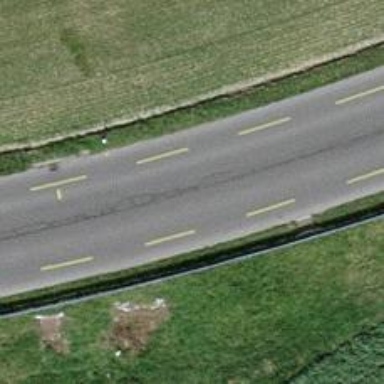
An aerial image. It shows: Tertiary road with asphalt surface and designated lane for cycling on both sides.